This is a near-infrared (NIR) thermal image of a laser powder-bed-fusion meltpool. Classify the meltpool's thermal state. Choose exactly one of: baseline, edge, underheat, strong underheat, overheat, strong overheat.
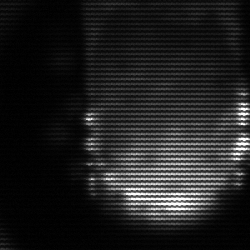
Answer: baseline